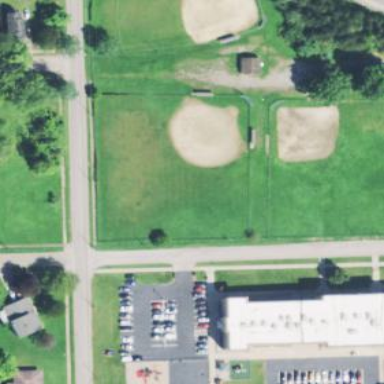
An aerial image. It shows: Baseball pitch for leisure land activities.